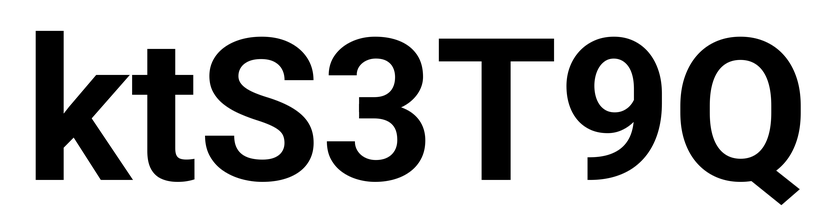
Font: Roboto_Bold